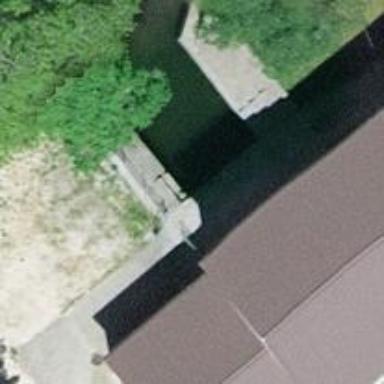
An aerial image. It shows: Tunnel under canal.